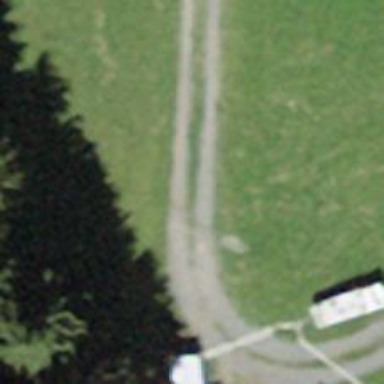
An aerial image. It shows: Unpaved track with grade2 tracktype.